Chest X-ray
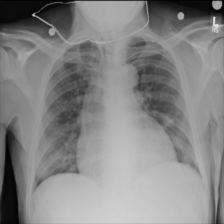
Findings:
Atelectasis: negative
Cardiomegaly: negative
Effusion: negative
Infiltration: negative
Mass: negative
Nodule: negative
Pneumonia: negative
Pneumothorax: negative
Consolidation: negative
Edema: negative
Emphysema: negative
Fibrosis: negative
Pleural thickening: negative
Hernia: negative